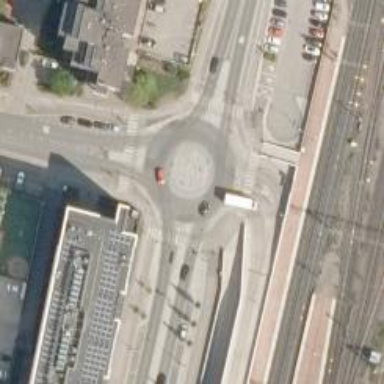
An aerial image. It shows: Tertiary road with asphalt surface leading to roundabout.